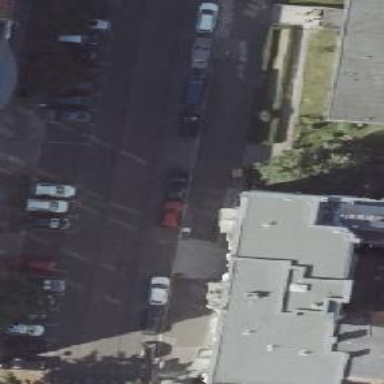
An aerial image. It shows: Residential road with separate sidewalks. There is parallel parking on the right side of the street and perpendicular parking on the left side.